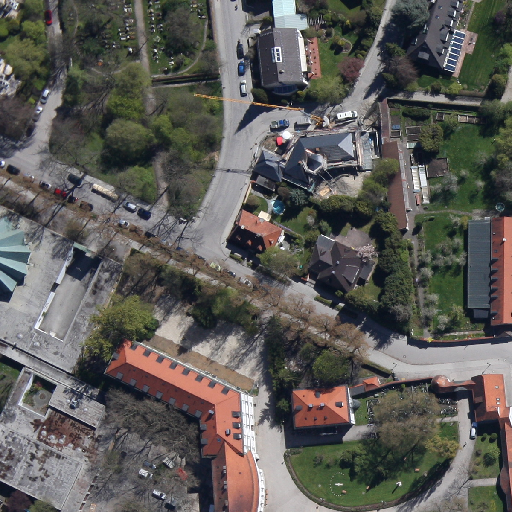
Referring expression: light-duty vehicle in the parking area